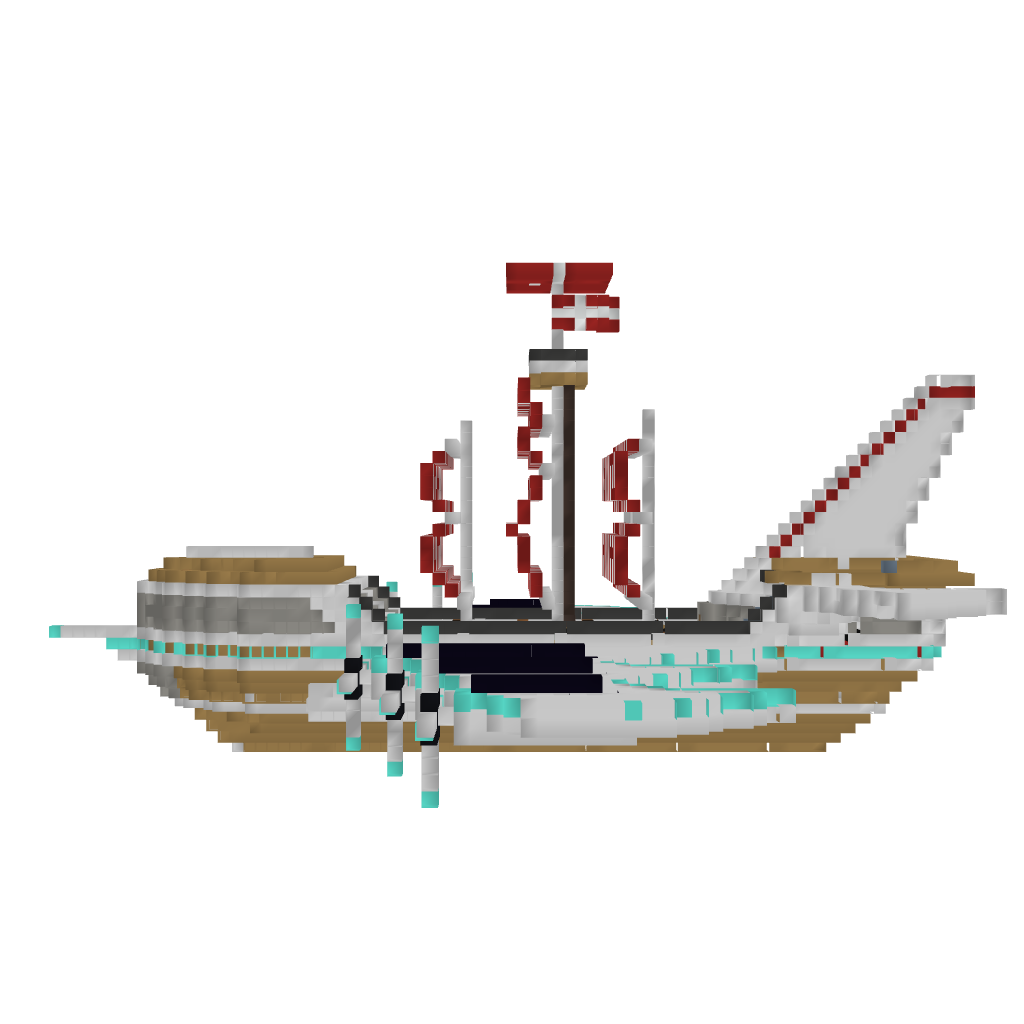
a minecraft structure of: Nave-aereo